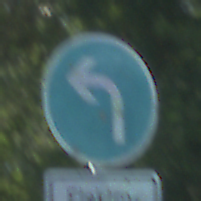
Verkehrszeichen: VorgeschriebeneFahrtrichtungLinks
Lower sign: BesondereFahrzeugeUndTransportgueter11
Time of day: MorningAfternoon
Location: Outdoor (Nature)
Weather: Clear
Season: NotSpecified
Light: Natural